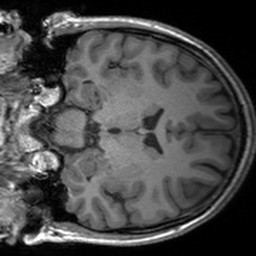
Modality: T1w
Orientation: coronal
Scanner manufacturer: siemens
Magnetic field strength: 3 T
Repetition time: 1.54 s
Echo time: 0.00234 s